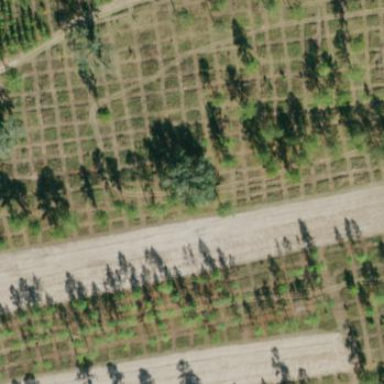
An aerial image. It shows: Orchard.